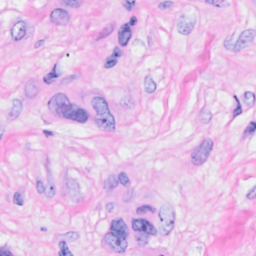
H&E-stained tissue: Breast